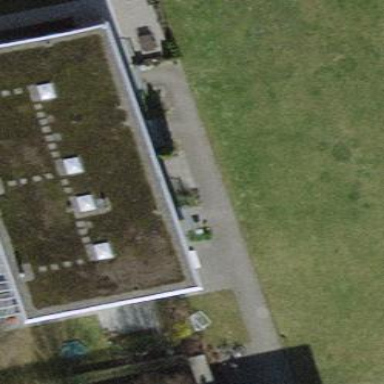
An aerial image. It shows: Flat-roofed building.